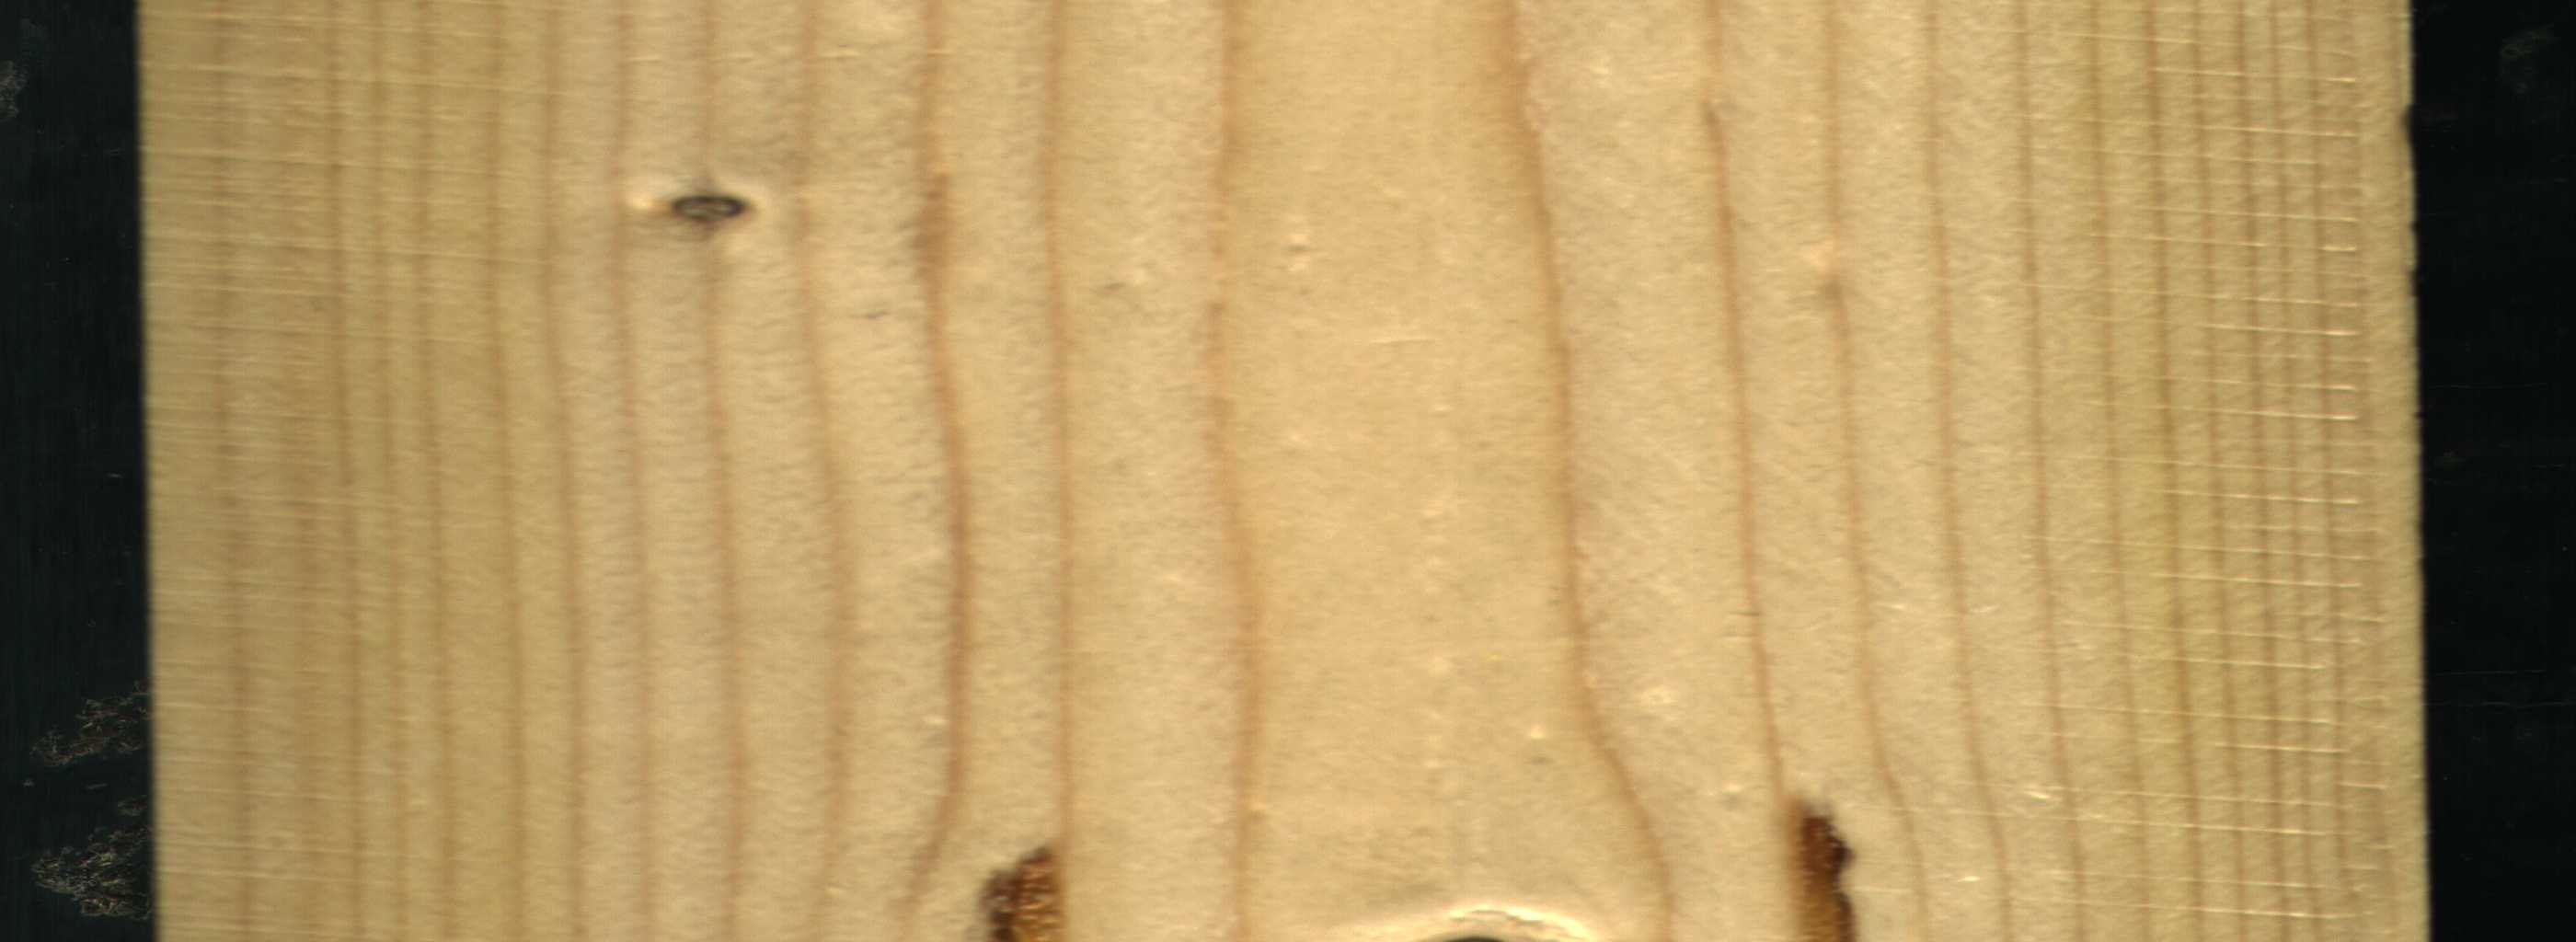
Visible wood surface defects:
resin
resin
Dead_Knot
Live_Knot